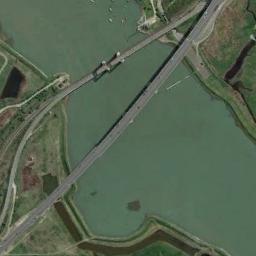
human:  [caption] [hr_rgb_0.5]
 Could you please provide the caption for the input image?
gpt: The water under the bridge is green .

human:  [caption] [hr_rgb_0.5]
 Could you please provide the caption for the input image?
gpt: Two bridges are over the river next to the grass .

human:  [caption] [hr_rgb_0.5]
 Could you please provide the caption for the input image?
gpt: Two cross-triangular bridges connect the green spaces on both sides of the green river .

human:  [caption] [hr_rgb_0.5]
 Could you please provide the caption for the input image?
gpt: There are many cars on the bridge .

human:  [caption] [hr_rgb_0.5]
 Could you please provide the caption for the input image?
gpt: Two bridges built on a green river and the lawn on both sides of the river .